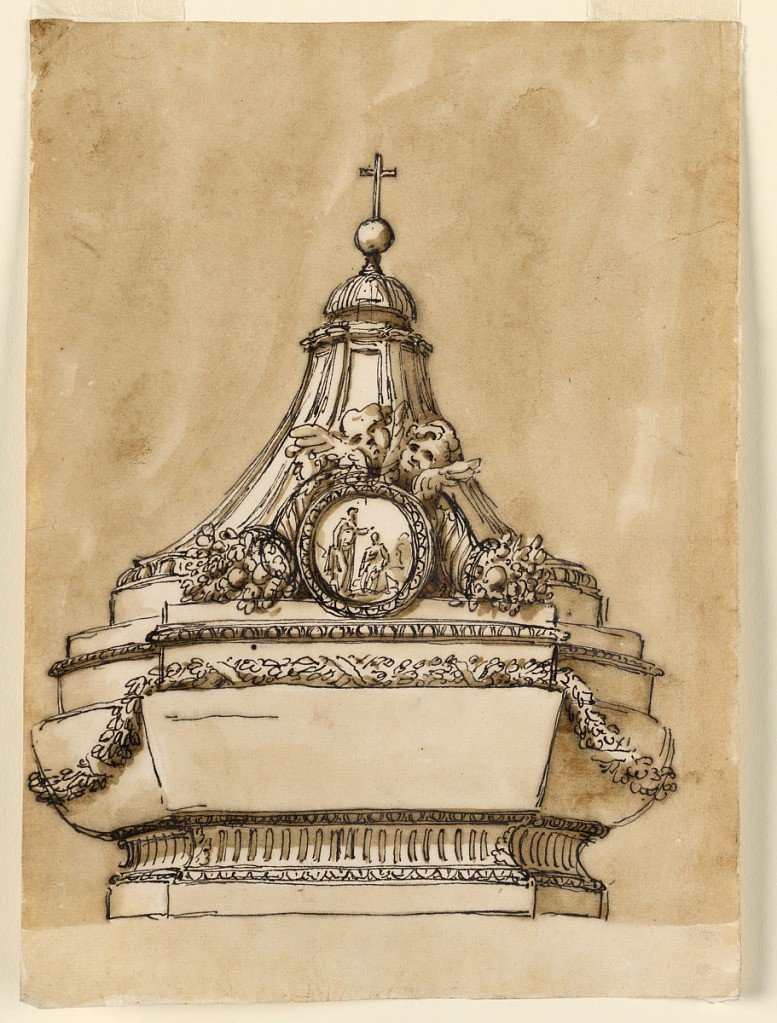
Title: Design for a Baptismal Font
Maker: Giuseppe Barberi, Italian, 1746–1809
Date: ca. 1775
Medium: Pen and brown ink, brush and brown wash on lined off-white laid paper
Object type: Drawing
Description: The bowl has a plan of a rectangle, the short sides of which are supported by half circles. It is supported by an octagonal base, consisting of a plinth and moldings, the main one being fluted. The bowl has a rededing neck, with a garland lying upon the shoulder, at te front, and hanging down as festoons. The lid has the shape of an octangonal, curved pyramid roof, with a cross on top. Below, in front of it, is a circular medallon with the representation of the baptism of Christ, laterally framed by two cornucopias, and with two cherubim above it. Usual background.